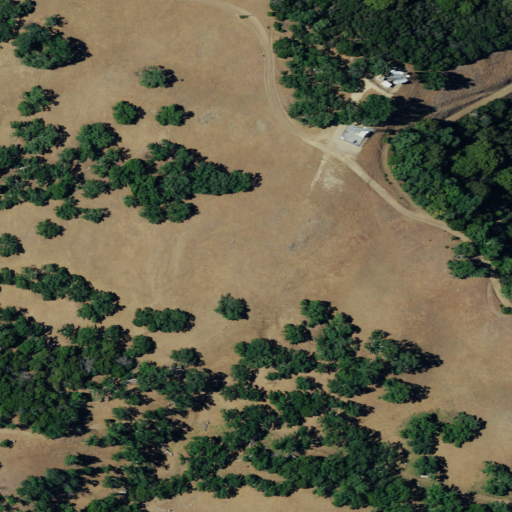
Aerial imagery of mountain in California named Palo Escrito Peak containing shrub, grassland, and evergreen forest